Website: lowes
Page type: delivery-shipping
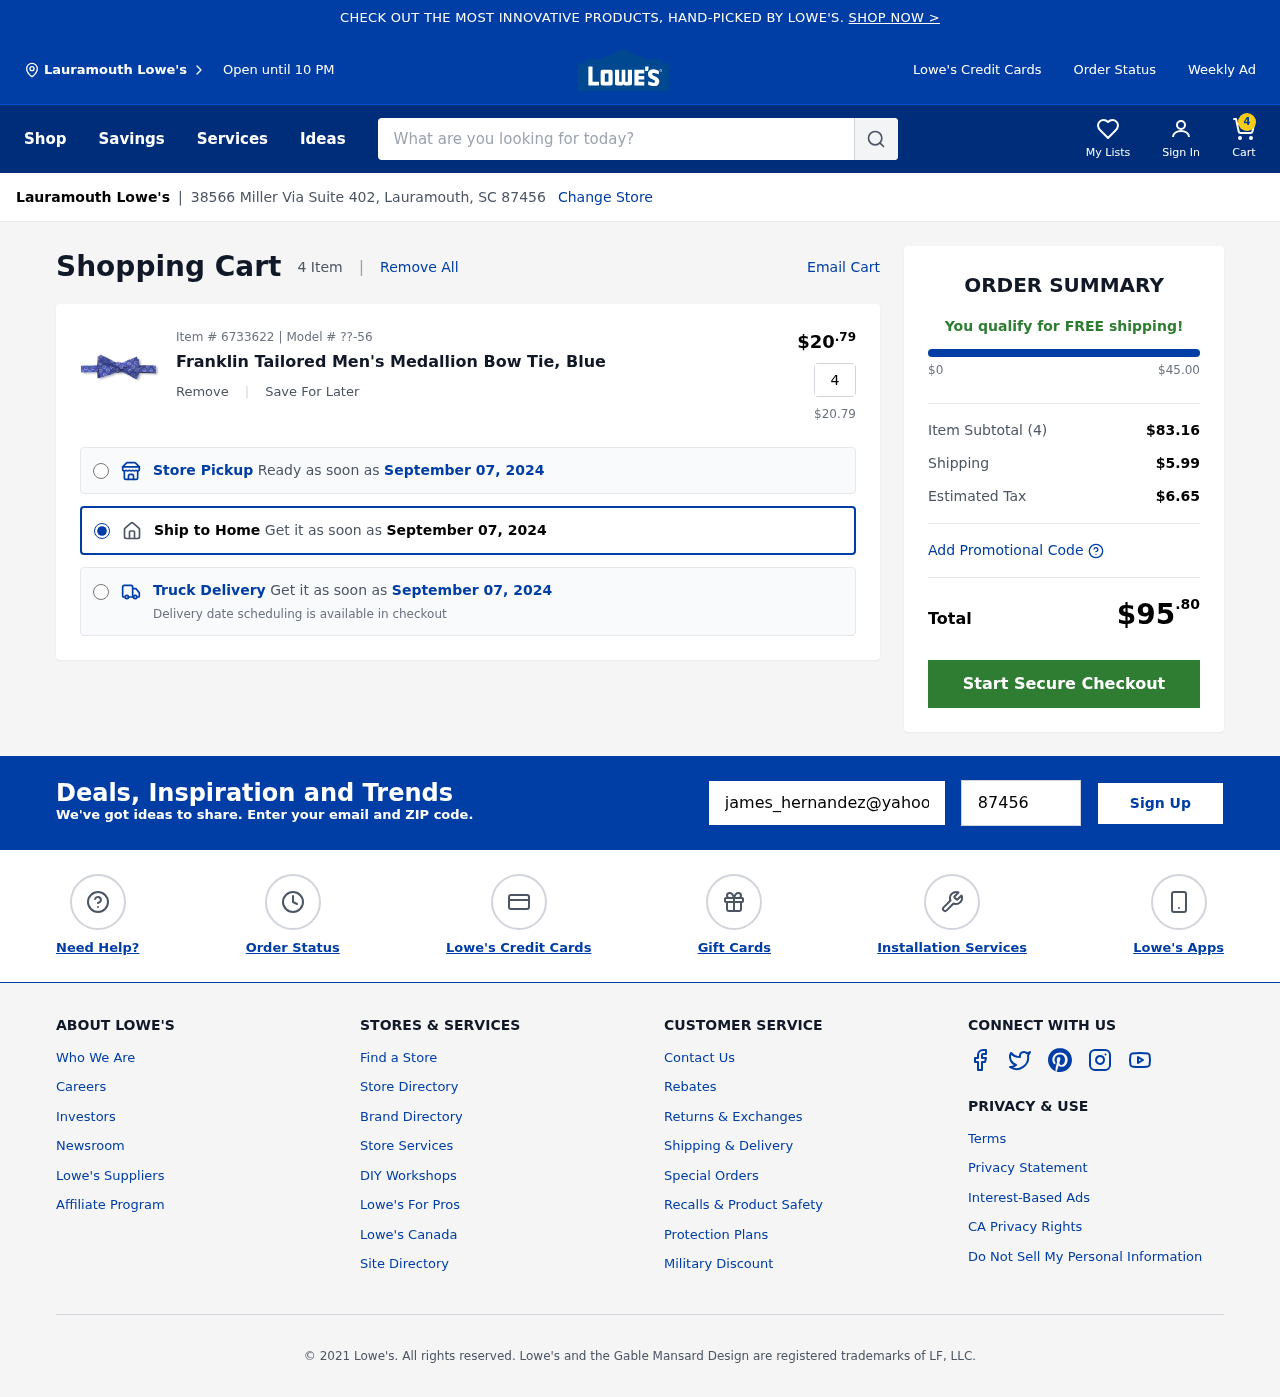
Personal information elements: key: PII_CITY
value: Lauramouth
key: PII_EMAIL
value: james_hernandez@yahoo.com
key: PII_POSTCODE
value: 87456
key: PII_STREET
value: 38566 Miller Via Suite 402
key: PII_CITY2
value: Lauramouth
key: PII_CITY_STATE_ZIP
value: Lauramouth, SC 87456
Product elements: key: PRODUCT1_NAME
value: Franklin Tailored Men's Medallion Bow Tie, Blue
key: PRODUCT1_PRICE
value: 20.79
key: PRODUCT1_QUANTITY
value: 4
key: PRODUCT1_MODEL
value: ??-56
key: PRODUCT1_PRICE2
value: $20.79
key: PRODUCT1_ITEM_NUMBER
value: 6733622
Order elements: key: ORDER_NUM_ITEMS
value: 4
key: ORDER_DELIVERY_DATE
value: September 07, 2024
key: ORDER_DELIVERY_DATE2
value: September 07, 2024
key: ORDER_DELIVERY_DATE3
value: September 07, 2024
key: ORDER_SUBTOTAL
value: $83.16
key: ORDER_SHIPPING_COST
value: $5.99
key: ORDER_TAX
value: $6.65
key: ORDER_TOTAL
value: $95.80
Search elements: key: HEADER_SEARCH
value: What are you looking for today?